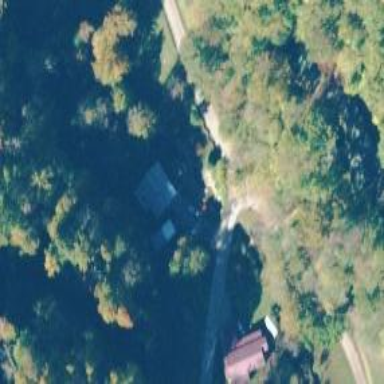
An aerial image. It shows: Driveway.